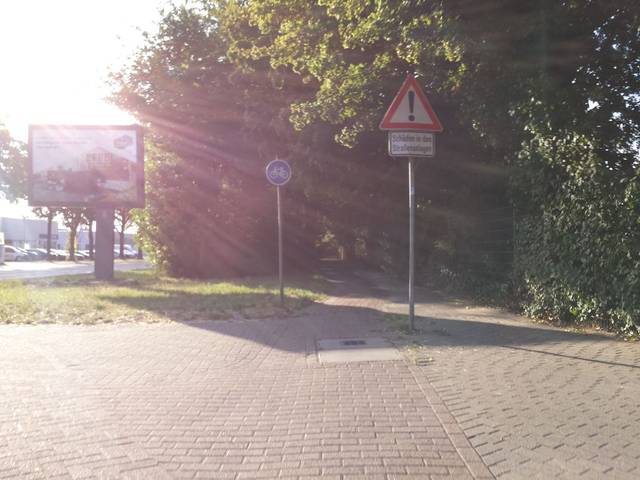
Region: Germany
Coordinates: 53.056, 8.798